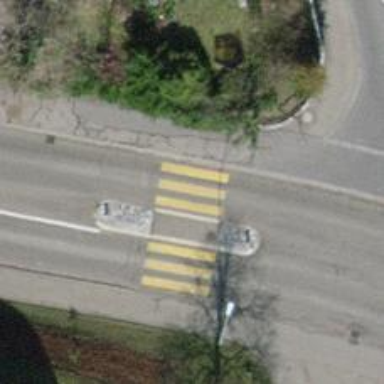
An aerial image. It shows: Marked zebra crossing with island.